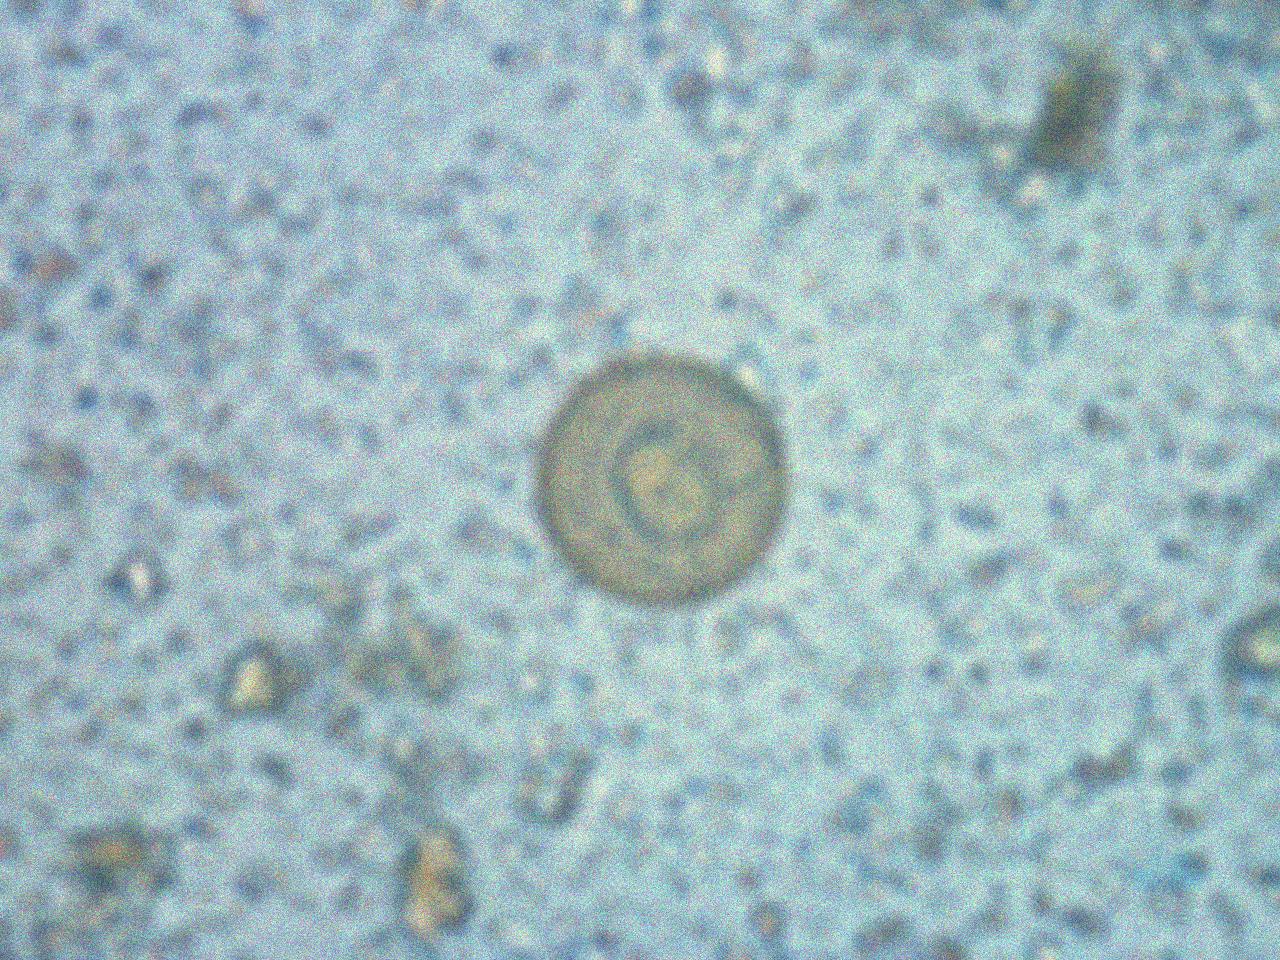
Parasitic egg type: Hymenolepis diminuta